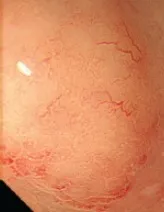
Oesophagogastroduodenoscopy images. Magnifying observation with narrow-band imaging revealed that the gastric pits were preserved (D).
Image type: endoscopy (gi_endoscopy)